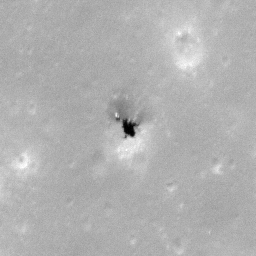
Pit: Copernicus 2
Host crater: Copernicus
Host type: impact_melt
Lunar coordinates: latitude 9.931, longitude 340.73